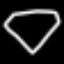
Label: diamond